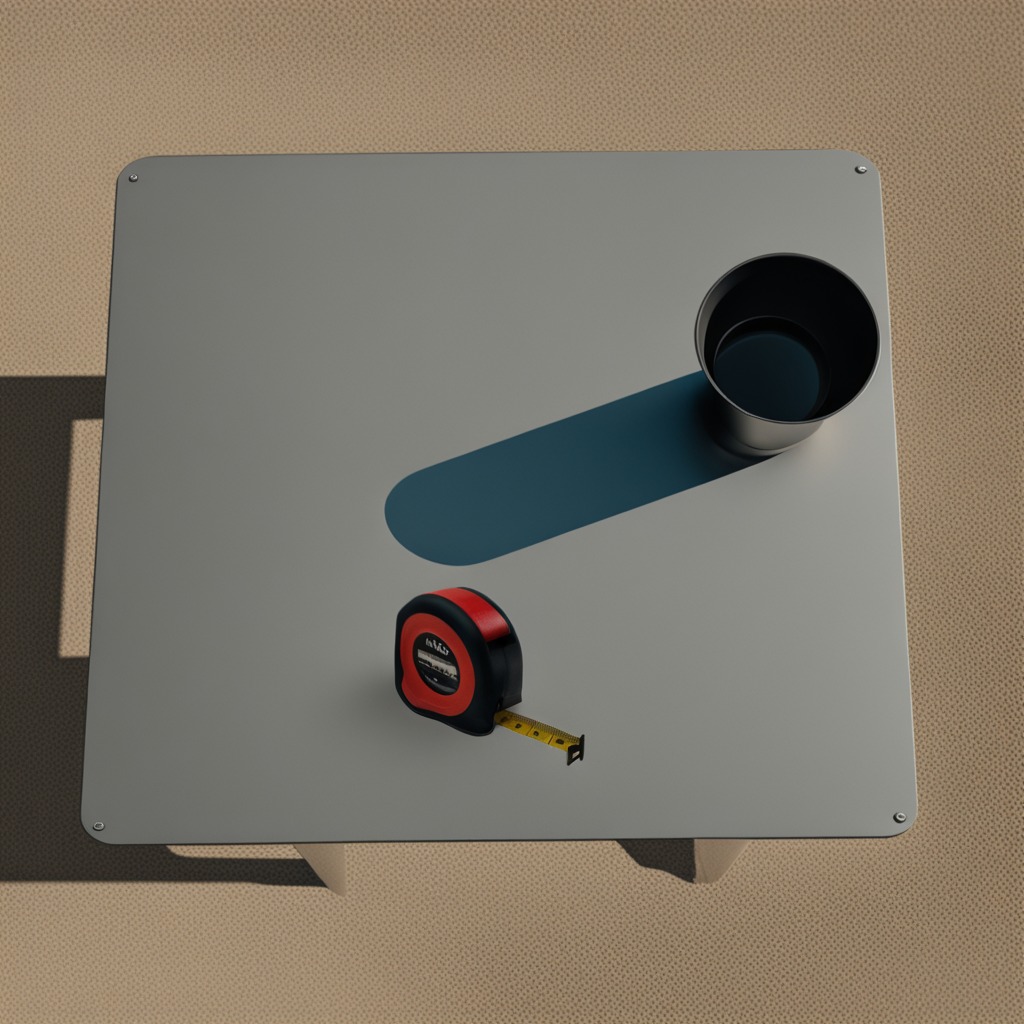
A measuring tape lies on the clean utility table in a temporary outdoor tool station.